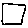
Label: square